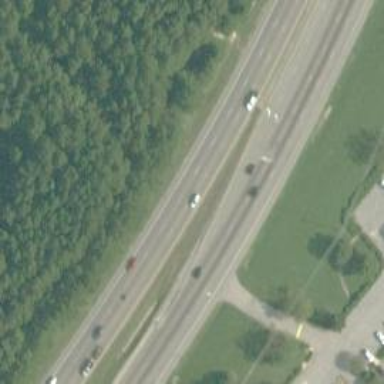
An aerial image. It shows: Asphalt trunk highway.